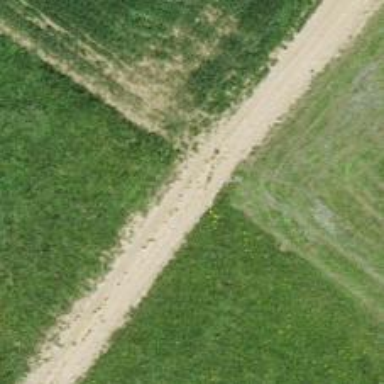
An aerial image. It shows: Compacted track road with grade3 tracktype.